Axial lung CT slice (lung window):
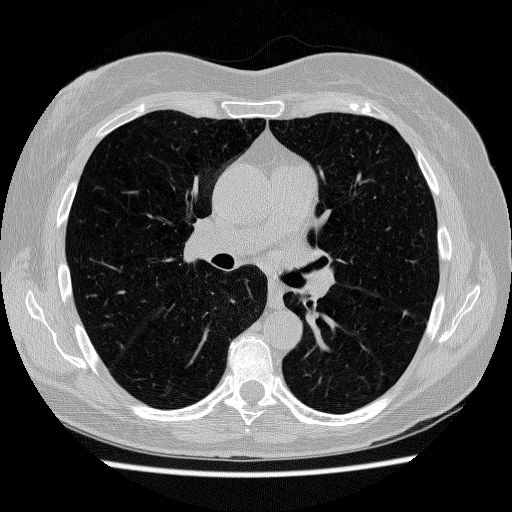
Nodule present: no